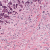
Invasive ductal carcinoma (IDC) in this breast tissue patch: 1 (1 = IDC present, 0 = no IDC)